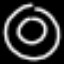
Label: donut